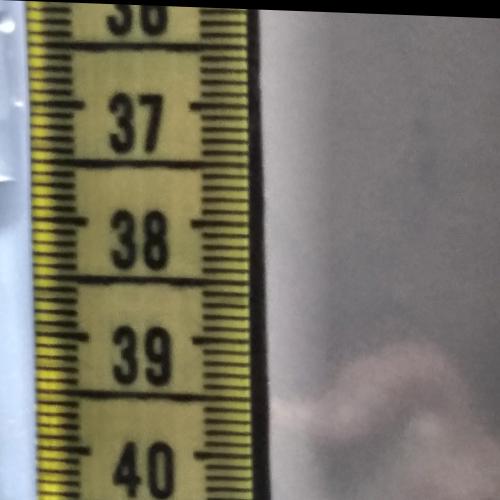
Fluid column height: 37.7 cm